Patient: sex M, age 60
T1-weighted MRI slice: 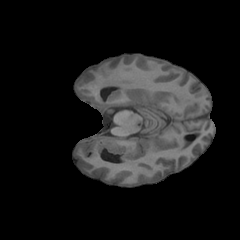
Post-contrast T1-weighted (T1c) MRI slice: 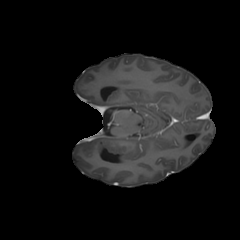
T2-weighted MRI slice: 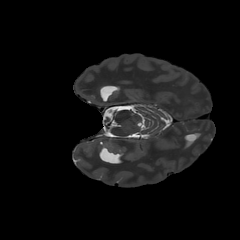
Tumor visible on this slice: yes
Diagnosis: Glioblastoma, IDH-wildtype
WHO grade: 4